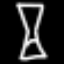
Label: hourglass